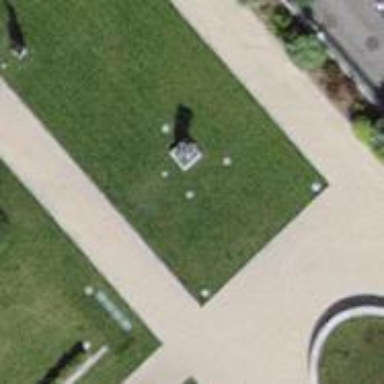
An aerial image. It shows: Memorial featuring statue.